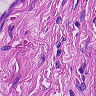
Metastatic tissue present: no